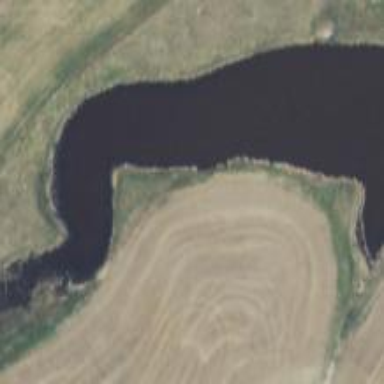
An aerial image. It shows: Reservoir.